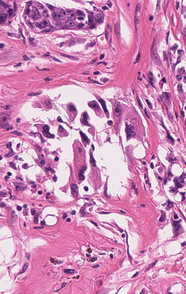
Tumor epithelial tissue: yes
Tumor-associated stroma tissue: yes
Normal tissue: no